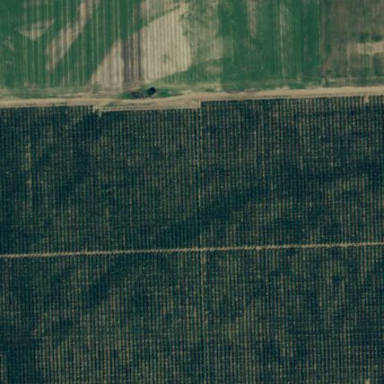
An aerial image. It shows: Orchard.